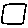
Label: square